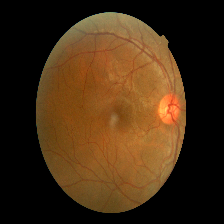
Diabetic retinopathy grade: Mild